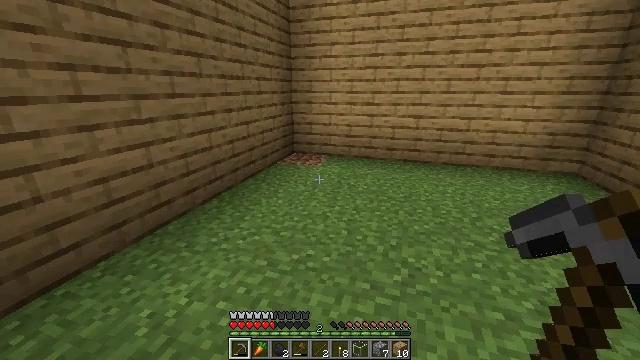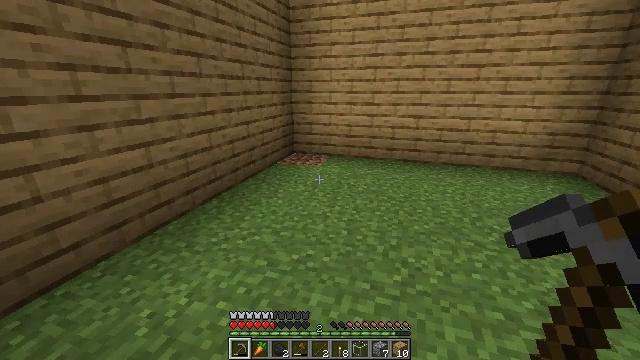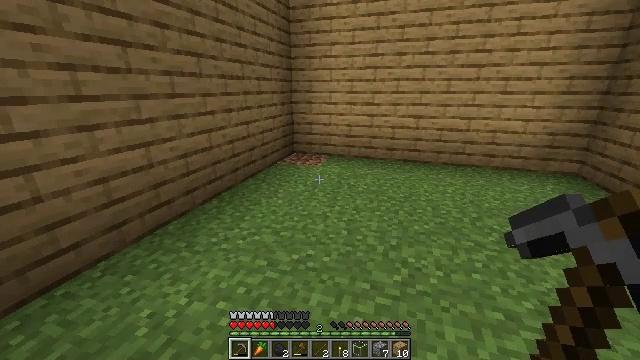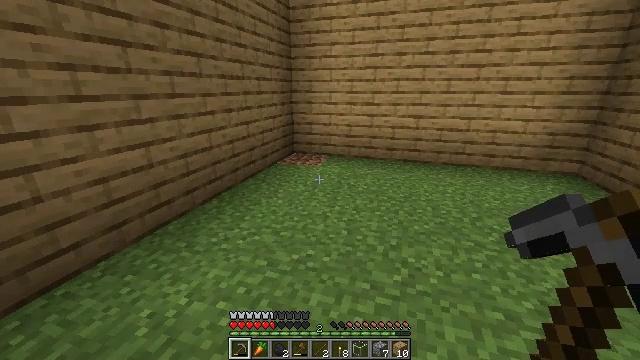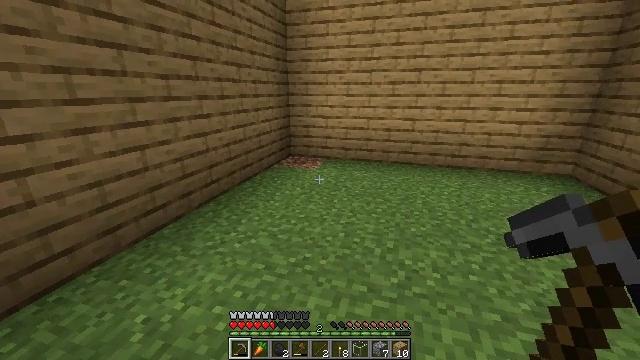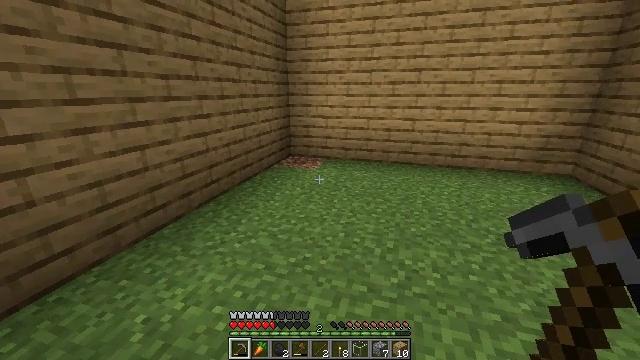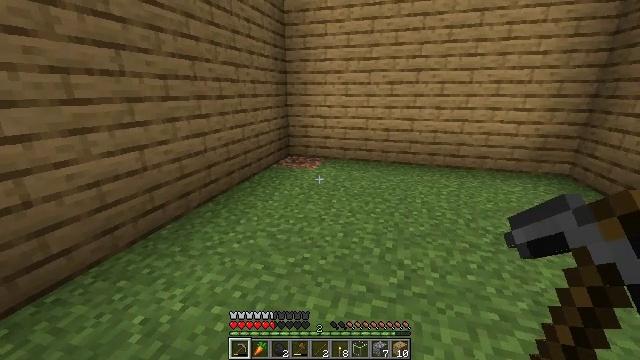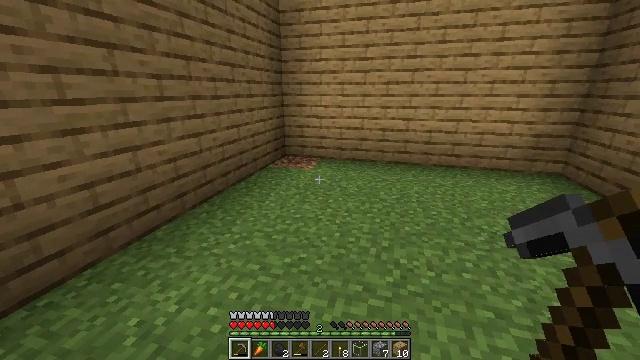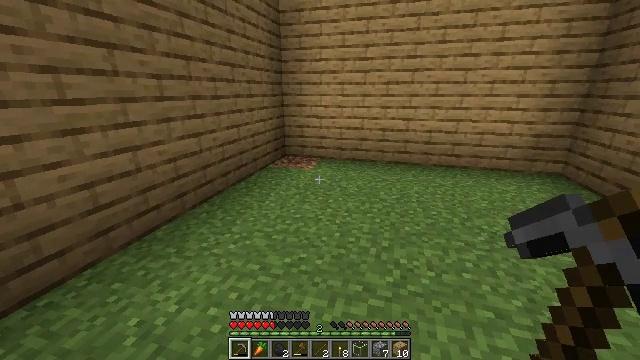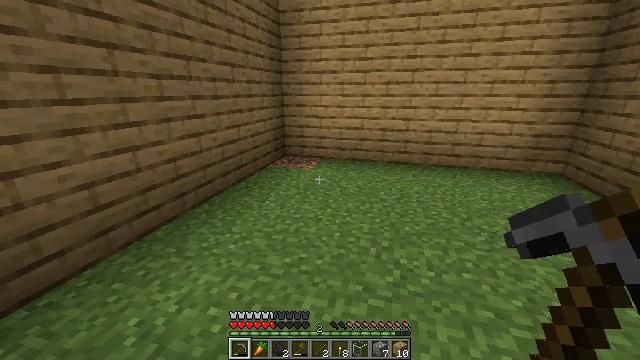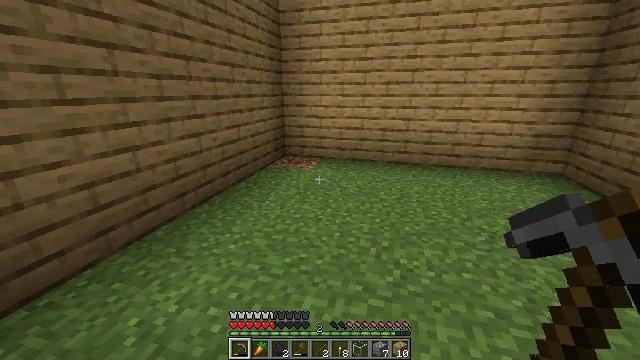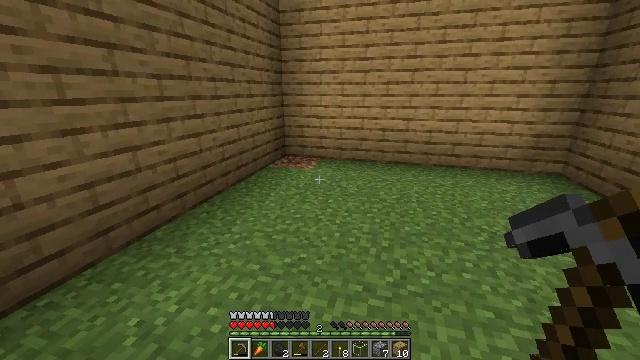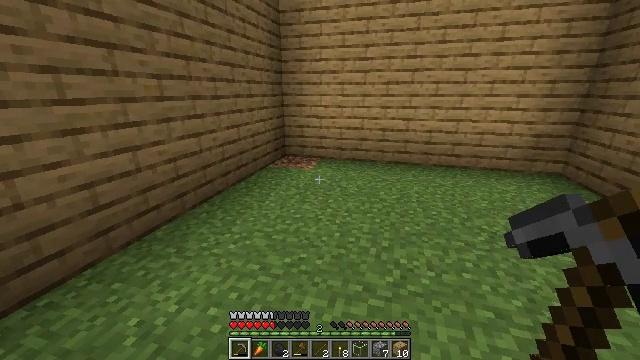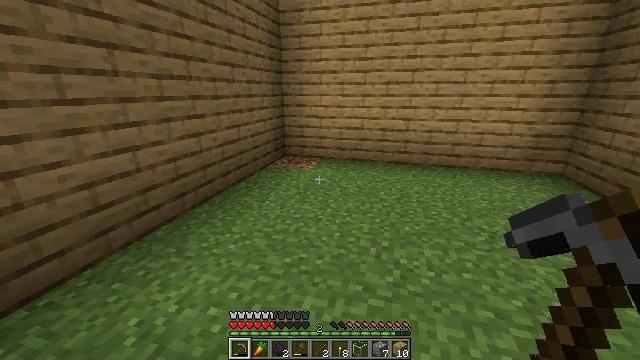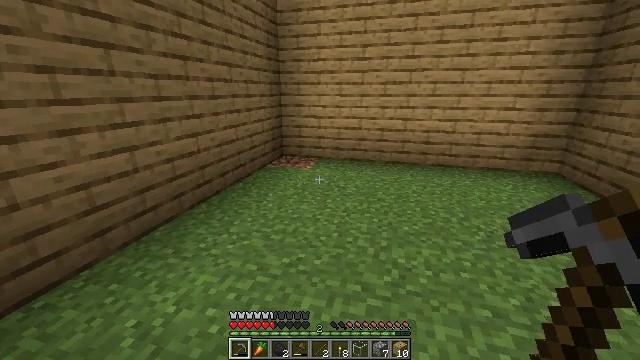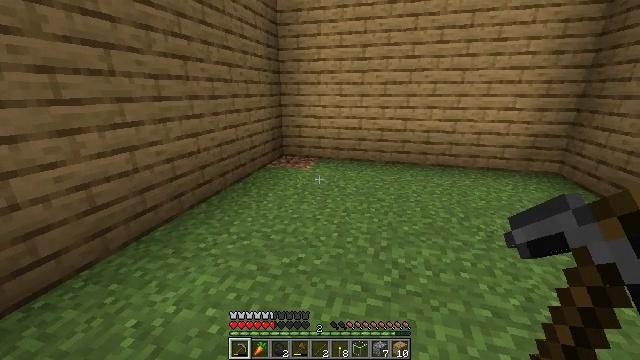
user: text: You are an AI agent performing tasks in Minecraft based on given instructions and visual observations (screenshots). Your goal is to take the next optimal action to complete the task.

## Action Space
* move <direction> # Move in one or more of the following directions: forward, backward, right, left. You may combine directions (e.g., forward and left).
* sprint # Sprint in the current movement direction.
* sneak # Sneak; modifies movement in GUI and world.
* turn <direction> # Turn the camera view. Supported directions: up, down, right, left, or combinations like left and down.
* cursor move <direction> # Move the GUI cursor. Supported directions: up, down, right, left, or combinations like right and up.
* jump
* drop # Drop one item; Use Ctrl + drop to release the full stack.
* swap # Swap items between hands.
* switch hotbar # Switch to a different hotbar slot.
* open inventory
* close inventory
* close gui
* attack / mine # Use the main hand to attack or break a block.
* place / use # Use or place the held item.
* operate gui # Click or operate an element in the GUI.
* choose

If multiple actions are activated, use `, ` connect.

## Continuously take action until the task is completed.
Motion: motion action
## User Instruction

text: Drop a yellow bed.
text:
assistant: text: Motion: no_op
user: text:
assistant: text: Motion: no_op
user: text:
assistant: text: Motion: no_op
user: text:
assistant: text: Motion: no_op
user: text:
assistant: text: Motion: no_op
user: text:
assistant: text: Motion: no_op
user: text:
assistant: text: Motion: no_op
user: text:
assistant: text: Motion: no_op
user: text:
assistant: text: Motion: no_op
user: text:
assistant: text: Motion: no_op
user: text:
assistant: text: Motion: no_op
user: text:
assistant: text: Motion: no_op
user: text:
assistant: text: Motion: no_op
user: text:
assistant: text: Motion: no_op
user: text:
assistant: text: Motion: no_op
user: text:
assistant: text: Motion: no_op
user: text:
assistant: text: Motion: no_op
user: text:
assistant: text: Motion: no_op
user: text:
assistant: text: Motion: no_op
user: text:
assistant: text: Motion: turn left
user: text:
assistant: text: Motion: turn left
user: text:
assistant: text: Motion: no_op
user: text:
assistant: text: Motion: no_op
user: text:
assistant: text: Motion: no_op
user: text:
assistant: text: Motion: no_op
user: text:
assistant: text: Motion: no_op
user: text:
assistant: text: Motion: no_op
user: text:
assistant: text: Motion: no_op
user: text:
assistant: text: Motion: no_op
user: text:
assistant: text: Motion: turn right, open inventory